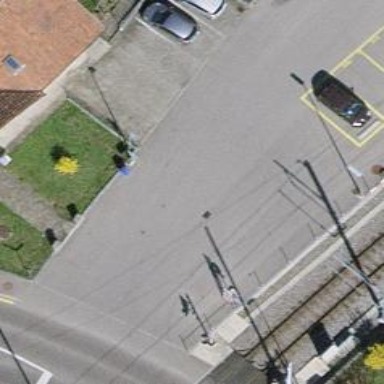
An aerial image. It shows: Street-side parking area.